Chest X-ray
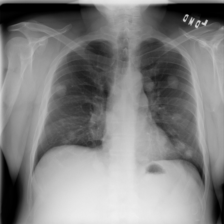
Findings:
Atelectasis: negative
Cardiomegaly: negative
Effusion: negative
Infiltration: negative
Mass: negative
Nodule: positive
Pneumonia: negative
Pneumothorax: negative
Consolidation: negative
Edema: negative
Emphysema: negative
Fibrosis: negative
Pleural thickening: negative
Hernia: negative